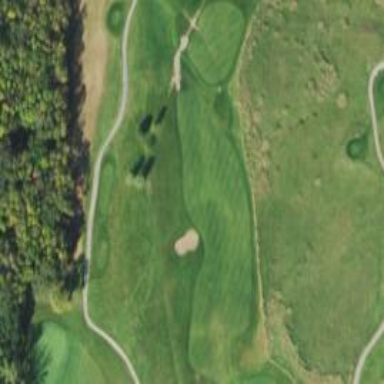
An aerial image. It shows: Rough grassy area used for golf.